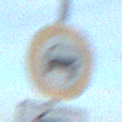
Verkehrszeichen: VerbotKraftwagen
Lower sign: RichtungsangabeDurchPfeile2
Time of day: SunriseSunset
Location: Outdoor (Beach)
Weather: PartlyCloudy
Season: NotSpecified
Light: Natural